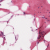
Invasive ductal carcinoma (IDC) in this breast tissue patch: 0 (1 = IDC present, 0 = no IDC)